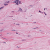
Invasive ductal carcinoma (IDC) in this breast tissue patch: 1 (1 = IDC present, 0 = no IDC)